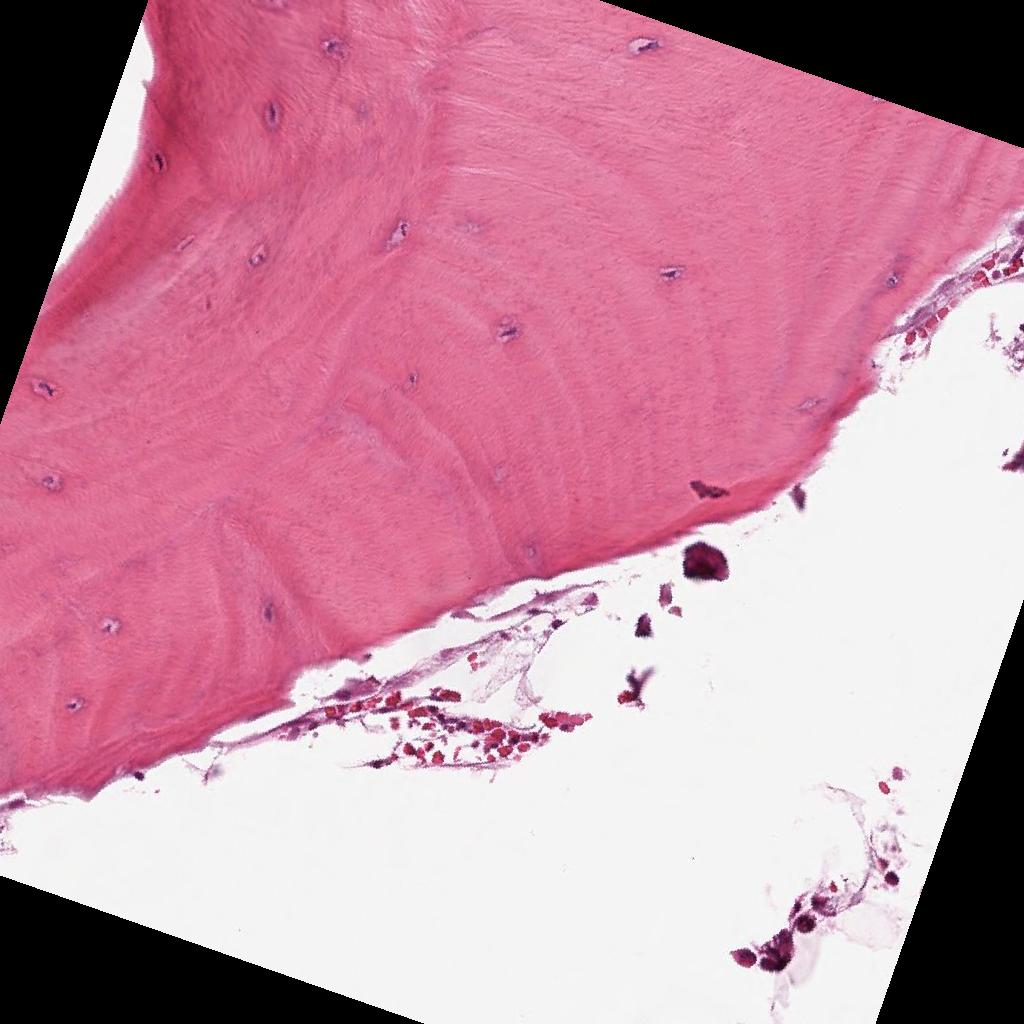
Label: Non-Tumor